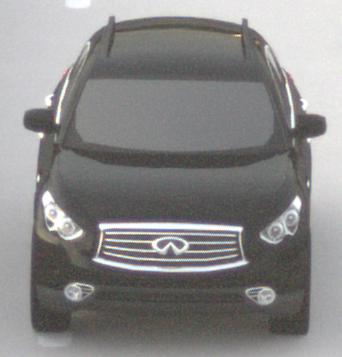
Make: Infiniti
Model: FX 37
Detailed model: FX (S51)
Model produced from: 2012/07
Model produced until: 2013/10
Doors: 5
Color: black
Road condition: dry road
Daytime: sunrise or sunset
Contrast: low contrast